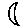
Label: moon